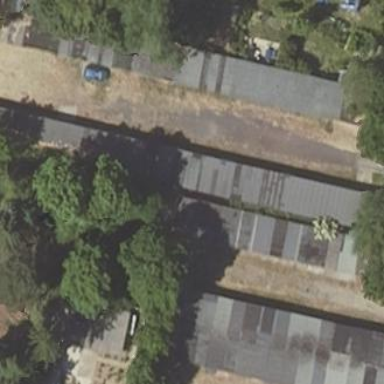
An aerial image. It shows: Group of garages.